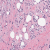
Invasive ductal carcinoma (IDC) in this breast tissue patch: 0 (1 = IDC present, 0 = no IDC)